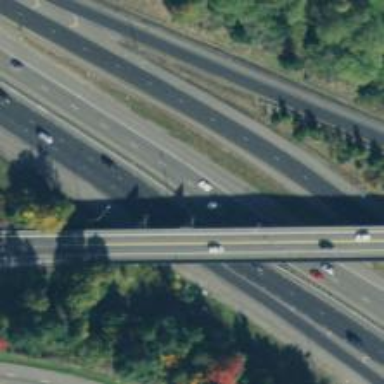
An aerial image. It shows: Motorway junction.